Question: I am trying to wrap my head around Chef and its many configuration constructs:

So we have:
- - - - - - - - -
This is a bit overwhelming. After reading pretty deep into the Chef docs, I have the following of everything:
A ('devmyapp01') is a machine that Chef will manage configuration for. That Node belongs to an ('myapp-dev') and it has a which is a set of ('mysql-database'). Each Role has a which itself can have 0+ parameterizable which may be different across the different Environments. For instance, the 'mysql-database' role may have a Recipe which contains a 'MAX_TABLE_SIZE' Attribute, which is the max size a particular table can grow to. Perhaps in DEV it is set to 256 MB but in PROD it is 16 GB, etc. However, this is different than a which, like an Attribute, belongs to a Recipe, but instead of being a key-value pair, is basically a JSON ball. A is a collection of Recipes that somehow transcends Roles. A is a templated Cookbook that allows some kind of additional layer of parameterization/customization.
Now I'm sure my understanding is either flat out wrong or is at least somewhat mislead. Can some battle-weary Chef veteran take each of these concepts above and give a specific, concrete example for each of them in actual use? If you'd like to stick with my MySQL database example, what might be different: Nodes, Run Lists, Roles, Recipes, Attributes, Environments, Cookbooks, Templates and Data Bags look like for a Chef configuration managing a MySQL DB? If I could see an actual, practical, concrete example of all these constructs I might actually be able to wrap my head around Chef :-).
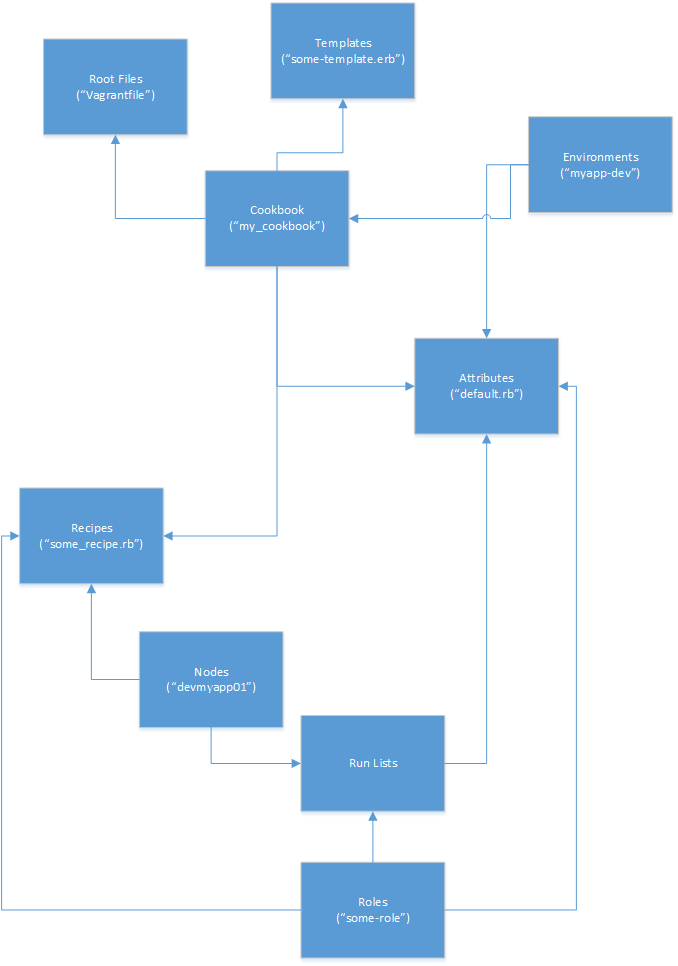
Answer: ## What is a cookbook ?
You have a lot of parts in a cookbook, corresponding to directories:
- - - - - 'node['cpu']['real']*3'
At the root of the cookbook you'll find a mandatory file named 'metadata.rb', which define the cookbook name, its version and its dependencies.
## What are dependencies ?
Let's take the 'database' and mysql 'cookbooks'.
In the mysql cookbook there's specific resources defined like 'mysql_user', 'mysql_database' and so on. The database cookbook use this resources, it depends on the code located in the mysql cookbook.
That's why you'll find a line in its 'metadata.rb' like this 'depends 'mysql', '>= 5.0.0''. This line tells chef to load the mtsql cookbook in version 5.0.0 or higher if available on the chef-server when the database cookbook is loaded.
## What is a node ?
Short one: a computer on which chef-client is run.
Long one: A target system where chef-client is run to get the system in the desired state. The node is also the object in chef where we store the run_list and where is stored attributes about the node (ram,cpu, jdk version, mysql version, etc.)
The attributes on the nodes are made from different sources, automatic attributes gathered by ohai ( ram, number of cpu, disks, os type, etc) are merged with attributes from loaded cookbooks, attributes from roles and attributes from environment the node belongs to. <URL> for the details on this part;
## What is the runlist ?
The runlist is an attribute of the node which list the recipes and roles we want to apply to this node.
## What is a Role ?
A role is a kind of helper, it gives you a way to define attributes and a runlist to apply to one or many nodes. the consensus is to avoid setting attributes in roles as they're not version-controlled on the server side and are generally cross environment.
A easy to understand drawback is a password change on mysql when you have an already on line setup. You have 3 server in dev/QA and PROD. If you make a change on the role, it will be applied on all environments when you probably wanted to restrict to dev then QA and then PROD once the tests are OK.
The workaround is to use a cookbook to do the same, use depends in the metadata.rb and include_recipe in this cookbook to define the runlist, and use this cookbooks attributes files to set the common attributes as in a role.
## What is an environment ?
An environment is a logical group for your nodes, you can follow the dev/QA/PROD as your working envs or you may go by kind of system (web-servers/db-servers) and eventually mix both( Dev_web-servers, Dev_db-server, and so on). A node can belong to only one environment.
An environment can host attributes too, usually a dns server, a smtp server specific to this environment, etc. Same warning as roles, they are not version controlled, but the scope is less wide here as it targets a logical group of node.
The main interest of environment is the cookbook version limitation. You can control which version of which cookbook is available on each environment. This come handy when you're working a new version of a cookbook but don't want it to be applied on all your servers. If you change some myslq parameter in a 'my-mysql' cookbook attributes file, you'll wish to restrict when the changes are made on all environment, the limitation will help you there, have QA and PROD limiting your 'my-mysql' cookbook in version A when your dev environment is allowed to use version B.
## What is a DataBag ?
As it names imply, a databag is a store of data. It's a group of Json files, each being a DataBagItem and containing json converted to a mash to be used in recipes when loaded.
DataBags goal is to store read-only data, updating a databag from a recipe is dangerous, each item being saved as a whole, two nodes trying to write the same object at the same time will go into a race condition and one change will be lost.
The main purpose of databags is to store common objects (a list of admin users, etc) you don't wish to set in a cookbook/role.
## So all glued together
I tried to give a simple view of this <URL> on this paragraph.
We have a node running chef-client, it will ask the chef-server (or read the command line) to know it's runlist. This runlist will then be expanded (search which recipes to load in the roles). In this early stage, ohai will be executed to gather the automatic attributes.
After that load all the cookbooks from the server (or disk in solo/local mode) taking care of limitations and dependencies and read all the attributes files.
Now compile the recipes, in this phase the recipe's ruby code is executed, and a collection of resources is built. At this time nothing has changed on the machine.
Once all recipes have been compiled, the resource collection is ready, go over it and try to get each resource on the desired state. I;e: convergence phase.
The directories will be created if they don't exist. Templates will be rendered and then compared to their target, if they don't match, the target will be replaced. Services are checked for their state, if the desired state is ':start' and the service is stopped, chef will try to start it.
Once the convergence is done, the node state will be saved on the chef-server.